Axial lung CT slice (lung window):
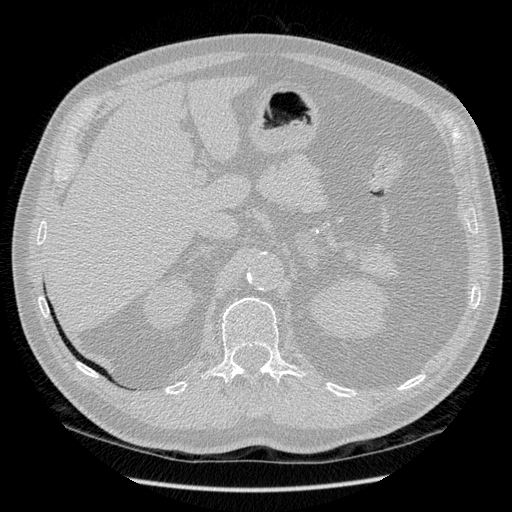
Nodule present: no